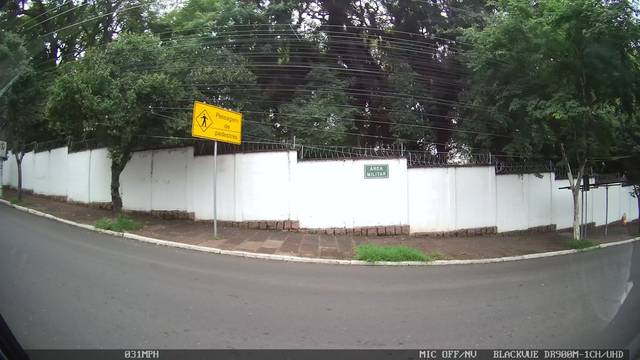
Region: Brazil
Coordinates: -30.018, -51.194